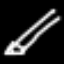
Label: pencil